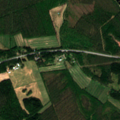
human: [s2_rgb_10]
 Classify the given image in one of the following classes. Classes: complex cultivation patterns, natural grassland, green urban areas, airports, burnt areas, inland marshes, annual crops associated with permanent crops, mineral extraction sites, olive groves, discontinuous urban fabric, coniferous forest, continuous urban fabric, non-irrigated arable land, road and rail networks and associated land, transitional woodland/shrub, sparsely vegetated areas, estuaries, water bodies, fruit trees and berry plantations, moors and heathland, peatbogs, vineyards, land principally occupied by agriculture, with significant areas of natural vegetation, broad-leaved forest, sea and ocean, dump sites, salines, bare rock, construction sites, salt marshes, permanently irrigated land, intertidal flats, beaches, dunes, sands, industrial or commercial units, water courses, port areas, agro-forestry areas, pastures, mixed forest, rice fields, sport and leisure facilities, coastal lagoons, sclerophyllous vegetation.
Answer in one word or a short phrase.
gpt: land principally occupied by agriculture, with significant areas of natural vegetation, coniferous forest, mixed forest